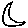
Label: moon